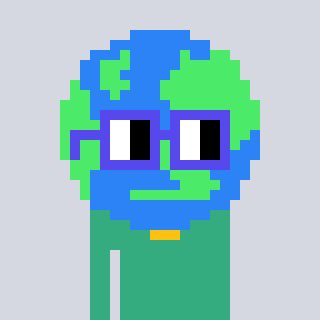
a pixel art character with square blue glasses, a earth-shaped head and a teal-colored body on a cool background